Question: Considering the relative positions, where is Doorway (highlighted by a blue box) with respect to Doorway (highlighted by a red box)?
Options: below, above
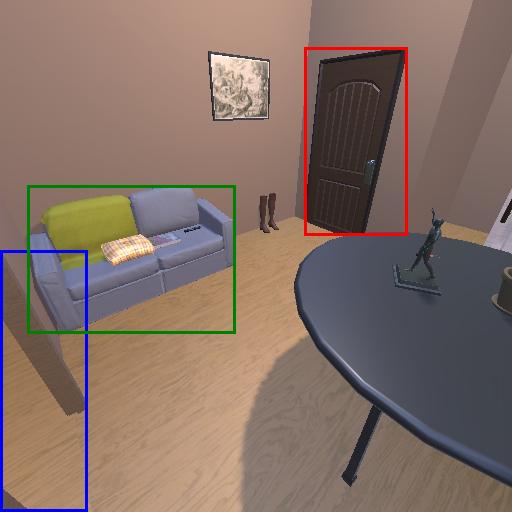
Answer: below